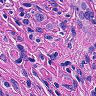
Metastatic tissue present: yes